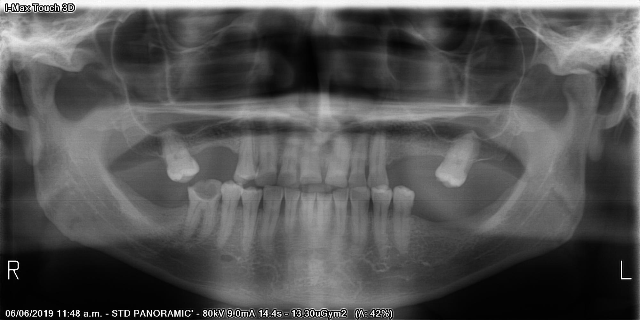
adult